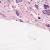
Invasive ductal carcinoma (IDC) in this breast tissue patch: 1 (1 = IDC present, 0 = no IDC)